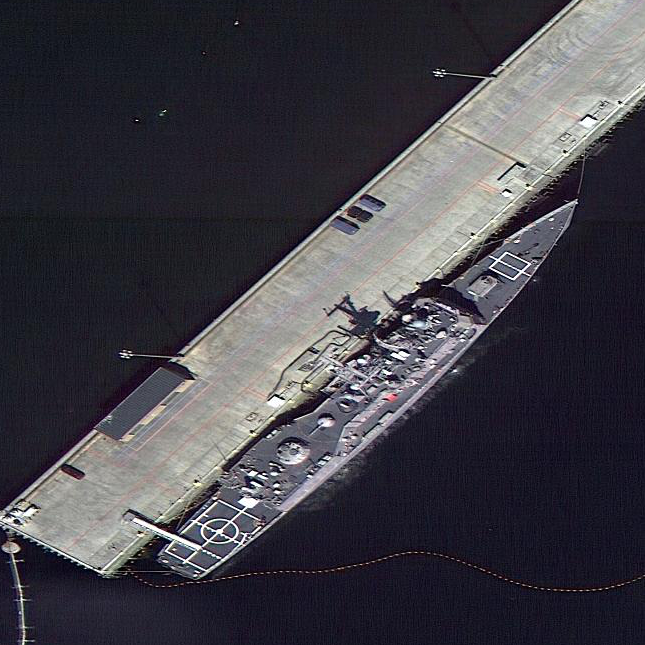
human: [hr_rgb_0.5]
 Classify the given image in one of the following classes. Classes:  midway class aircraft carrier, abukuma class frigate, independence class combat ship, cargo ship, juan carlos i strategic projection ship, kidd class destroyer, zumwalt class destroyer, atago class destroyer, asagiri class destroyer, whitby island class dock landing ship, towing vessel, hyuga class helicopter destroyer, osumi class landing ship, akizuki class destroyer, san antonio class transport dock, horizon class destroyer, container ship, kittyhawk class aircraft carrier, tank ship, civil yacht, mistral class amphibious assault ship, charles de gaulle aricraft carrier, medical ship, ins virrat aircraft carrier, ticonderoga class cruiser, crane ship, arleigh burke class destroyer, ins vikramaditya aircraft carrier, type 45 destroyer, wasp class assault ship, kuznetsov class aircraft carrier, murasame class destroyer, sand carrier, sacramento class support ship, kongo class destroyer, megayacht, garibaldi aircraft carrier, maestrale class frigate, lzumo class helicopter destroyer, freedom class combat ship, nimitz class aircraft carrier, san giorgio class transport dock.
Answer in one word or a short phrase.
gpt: Ticonderoga class cruiser